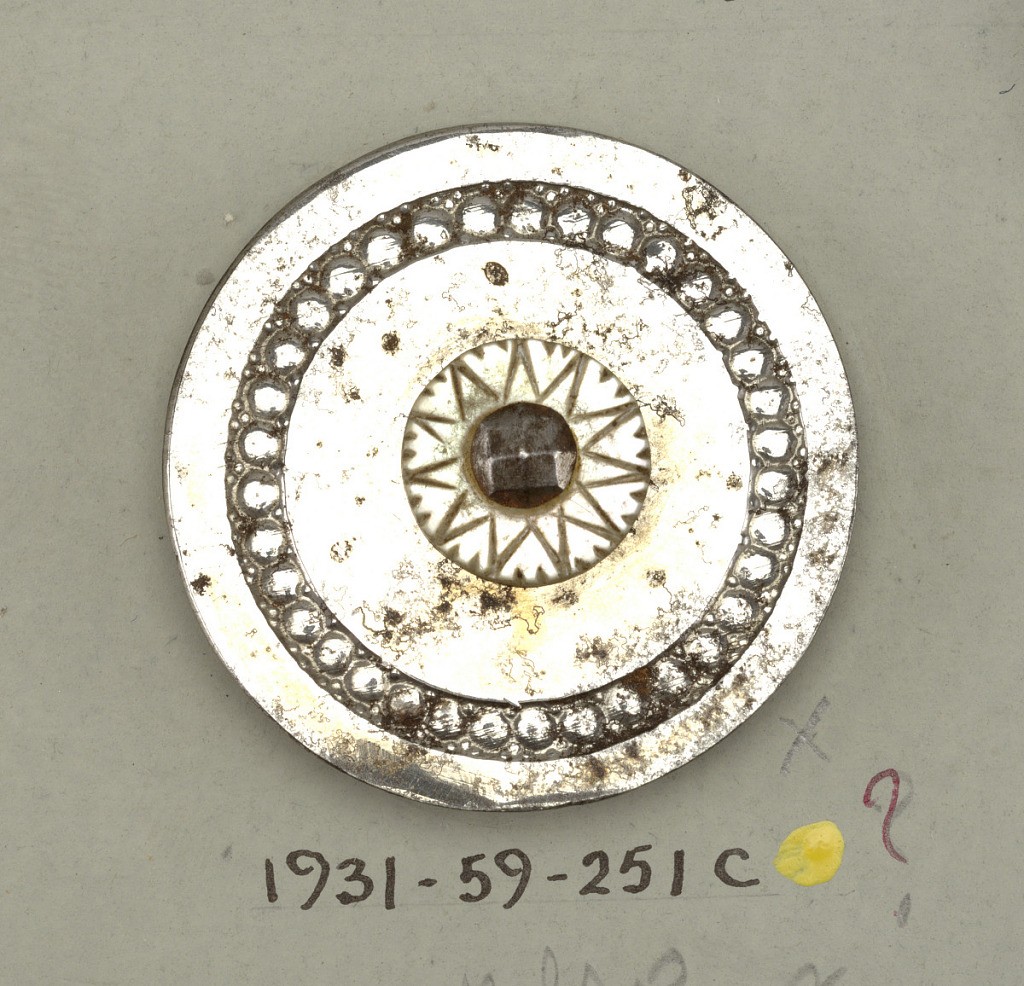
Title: Button
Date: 19th century
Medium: Steel
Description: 1931-59-251-c: Flat buttons ornamented near edge with ring of dot...